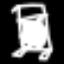
Label: bed